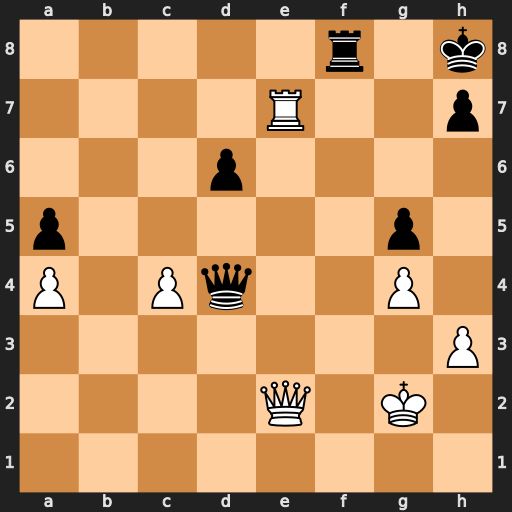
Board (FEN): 5r1k/4R2p/3p4/p5p1/P1Pq2P1/7P/4Q1K1/8
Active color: w
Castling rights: -
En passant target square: -
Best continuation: Qc2 Qg7 Rxg7